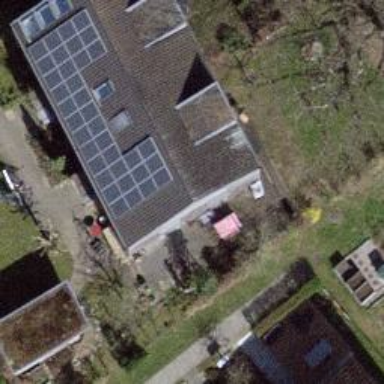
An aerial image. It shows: Solar power generator.